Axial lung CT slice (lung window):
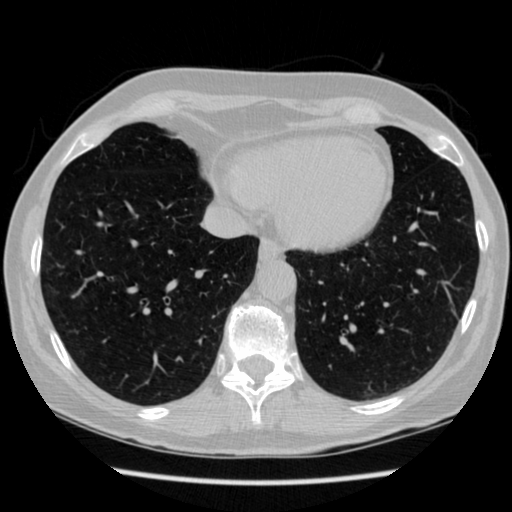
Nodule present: no